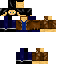
A female human skin with medium skin, wearing brown long hair dressed in a blue hoodie and black pants, featuring a closed mouth.